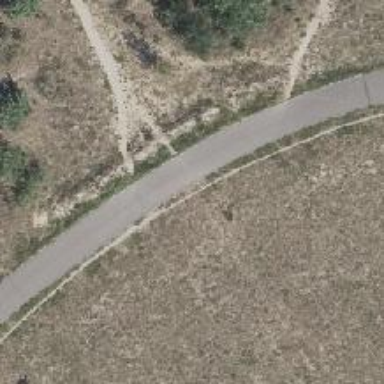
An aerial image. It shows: Path covered in grass.